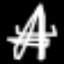
Label: The Eiffel Tower